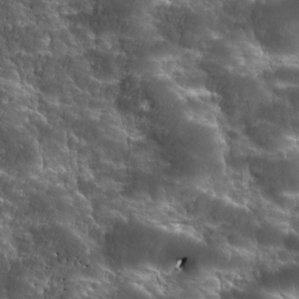
Label: non_frost